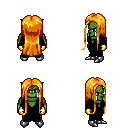
a pixel art fantasy rpg character, male body template, orc, green skin, black robe, magenta pants, light blonde extra-long hairstyle, gold gloves, metal boots, four views (front, back, left, right), 2x2 character sprite sheet, small pixel art, hard edges, no anti-aliasing